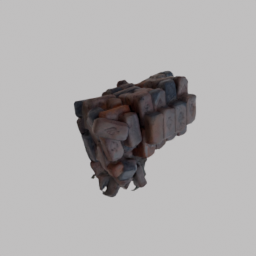
Label: architecture